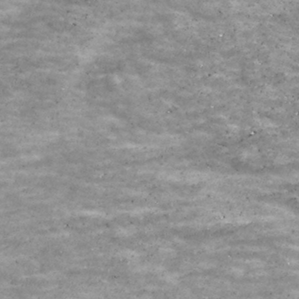
Label: non_frost